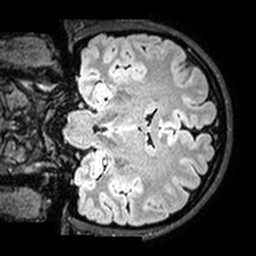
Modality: T2w
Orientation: coronal
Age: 25
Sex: female
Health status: healthy
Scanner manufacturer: philips
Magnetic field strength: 3 T
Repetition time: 5 s
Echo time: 0.2899 s